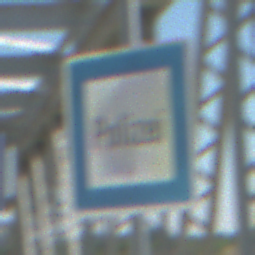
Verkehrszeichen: Polizei
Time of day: MorningAfternoon
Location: Outdoor (Special)
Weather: Clear
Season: NotSpecified
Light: Natural